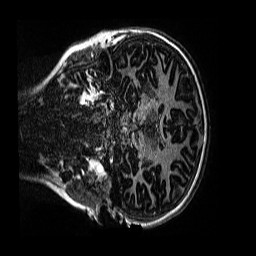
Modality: MP2RAGE
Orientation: coronal
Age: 11
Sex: female
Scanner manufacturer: siemens
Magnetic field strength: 3 T
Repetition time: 4 s
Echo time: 0.00299 s